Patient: sex M, age 52
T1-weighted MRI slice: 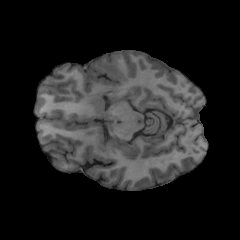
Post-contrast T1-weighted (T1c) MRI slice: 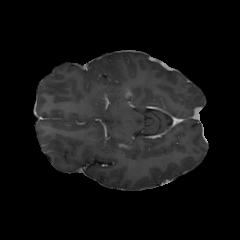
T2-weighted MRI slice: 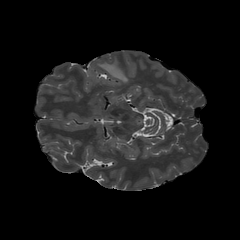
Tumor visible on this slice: yes
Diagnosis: Glioblastoma, IDH-wildtype
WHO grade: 4